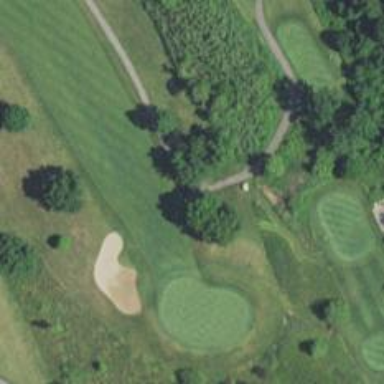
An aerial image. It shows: Golf cartpath that is also road path.